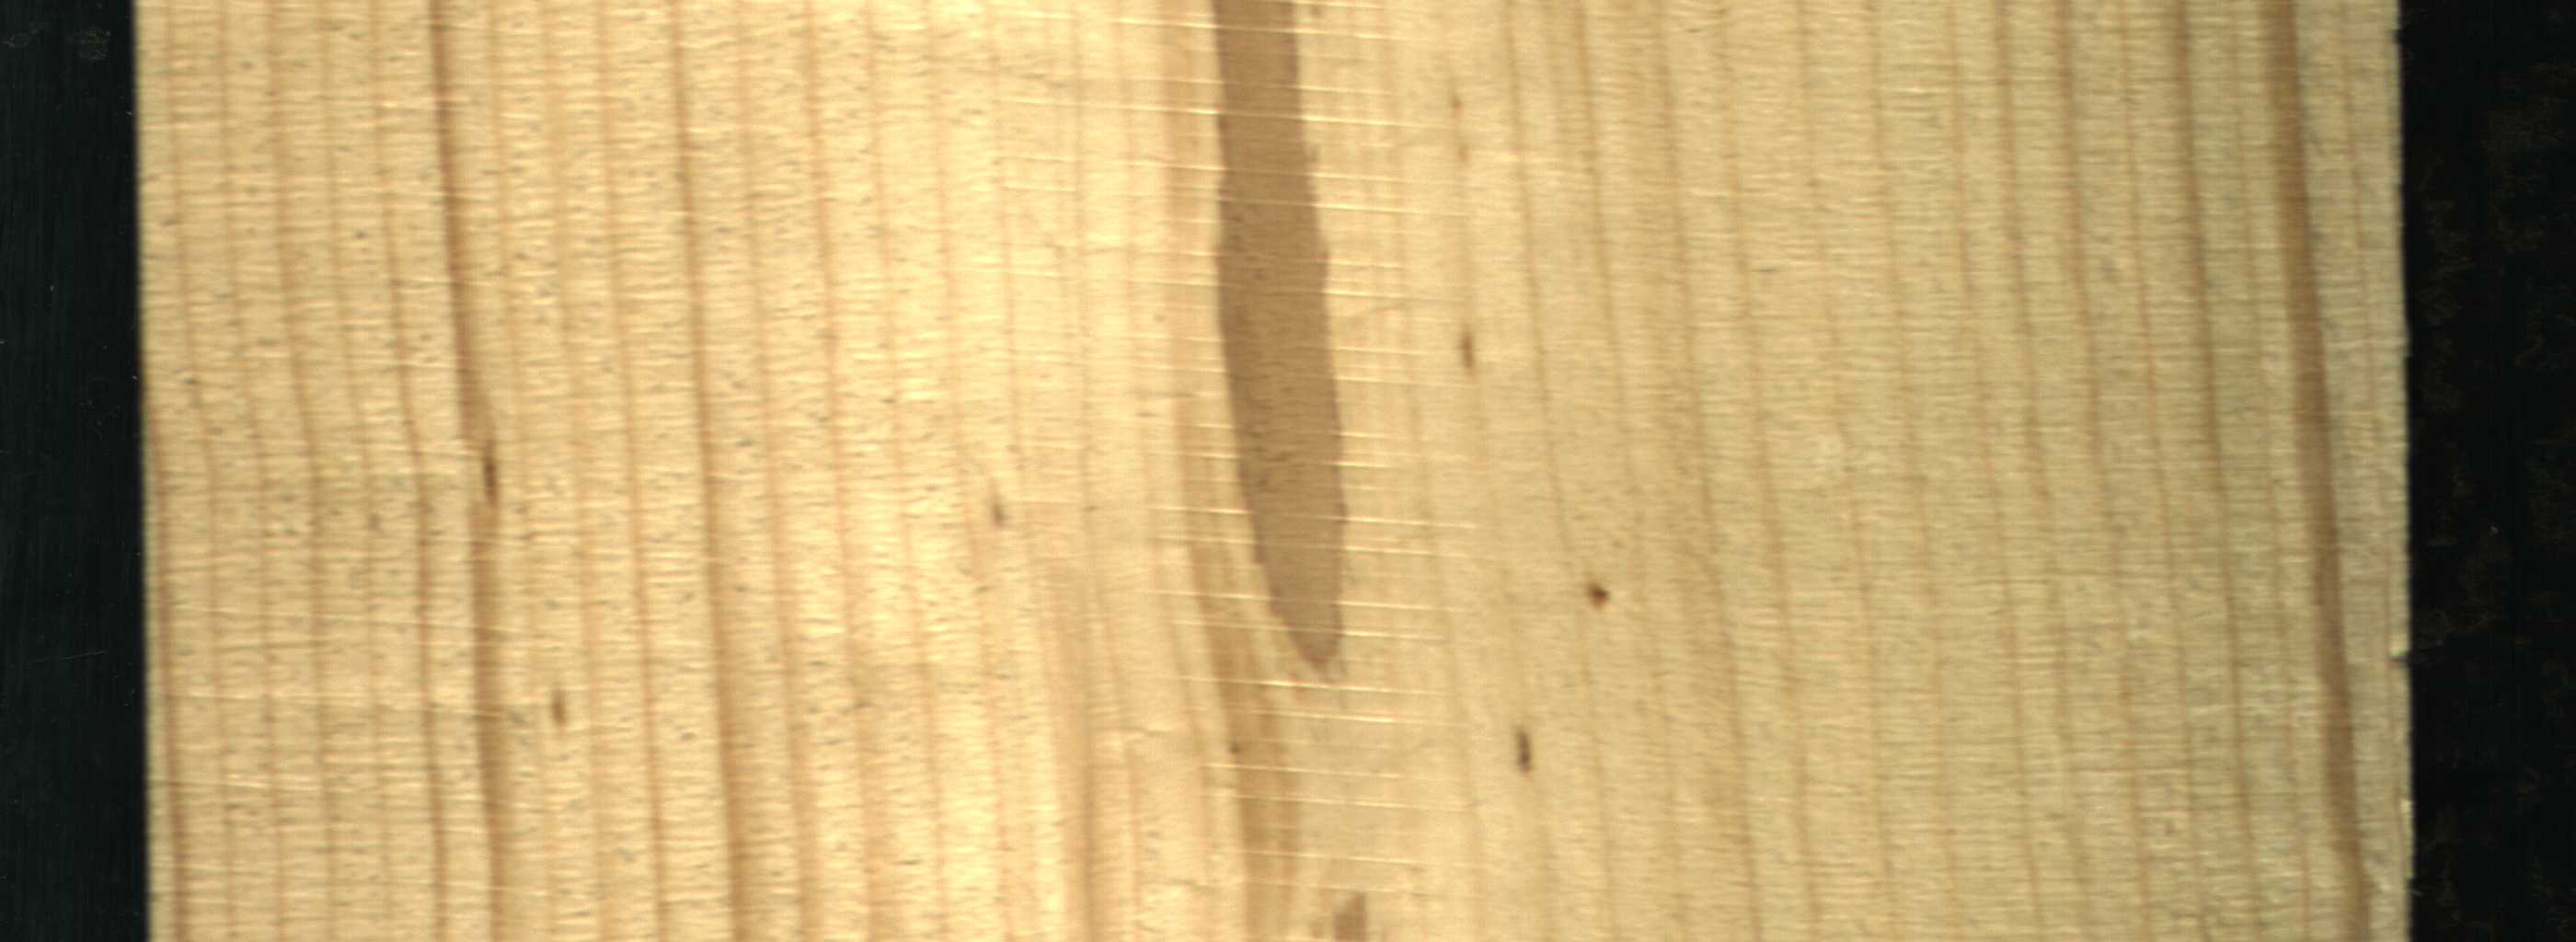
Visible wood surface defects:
Marrow